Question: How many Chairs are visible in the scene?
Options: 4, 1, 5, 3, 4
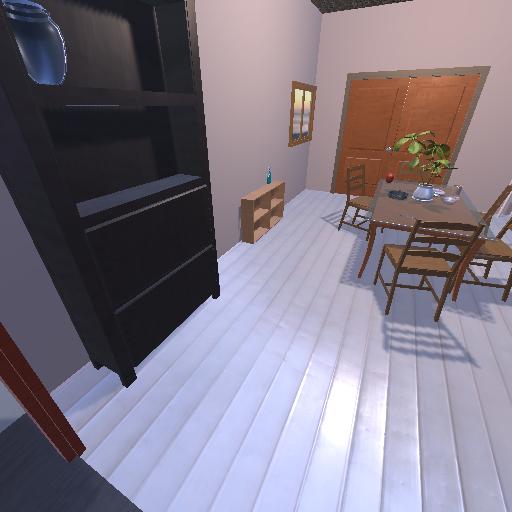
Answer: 4